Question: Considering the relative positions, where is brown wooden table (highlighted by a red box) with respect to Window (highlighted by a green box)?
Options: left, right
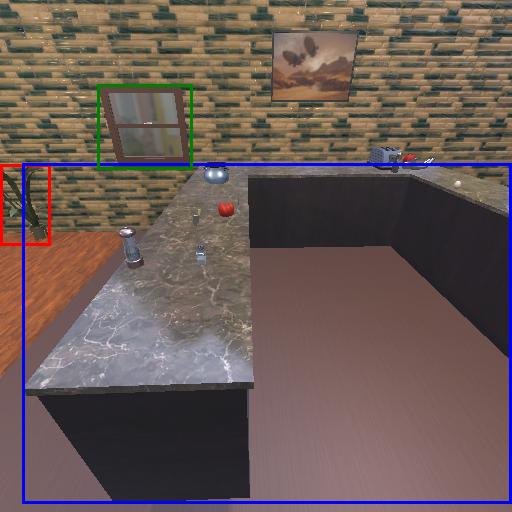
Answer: left